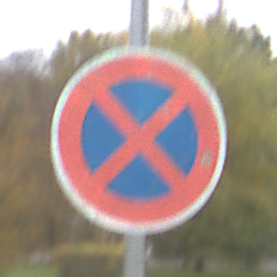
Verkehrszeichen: AbsolutesHalteverbot
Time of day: Midday
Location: Outdoor (Suburban)
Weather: Overcast
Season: NotSpecified
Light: Natural